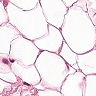
Metastatic tissue present: no